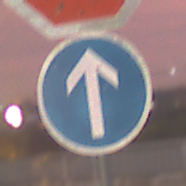
Verkehrszeichen: VorgeschriebeneFahrtrichtungGeradeaus
Zusatzzeichen oben: Stop
Umgebung: Outdoor, Urban
Tageszeit: SunriseSunset
Wetter: PartlyCloudy
Licht: Artificial
Jahreszeit: NotSpecified
Kontrast: HighContrast